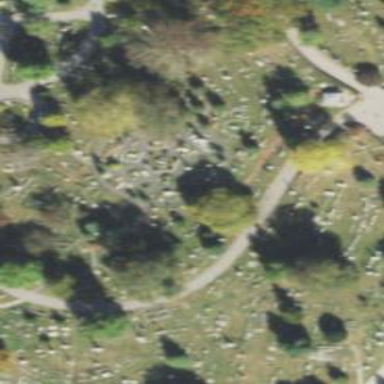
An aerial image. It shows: Memorial site with historic significance.